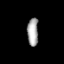
Tissue: lung
Cell type: T cells
Senescence score: 0.2097
Nuclear area (px): 303
Mean DAPI intensity: 166.63